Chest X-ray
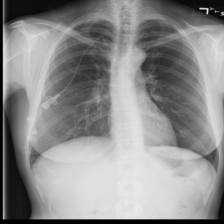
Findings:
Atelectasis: negative
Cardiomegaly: negative
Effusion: negative
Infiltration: negative
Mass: negative
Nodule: negative
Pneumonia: negative
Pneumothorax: negative
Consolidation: negative
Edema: negative
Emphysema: negative
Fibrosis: negative
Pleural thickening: negative
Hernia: negative